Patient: sex M, age 62
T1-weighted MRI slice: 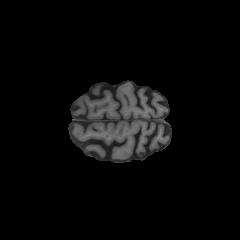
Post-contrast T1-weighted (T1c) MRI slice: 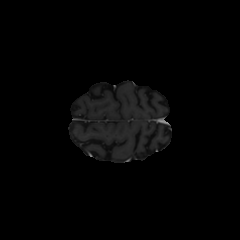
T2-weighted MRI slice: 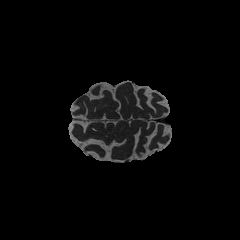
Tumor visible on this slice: no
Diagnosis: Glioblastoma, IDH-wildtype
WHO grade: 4